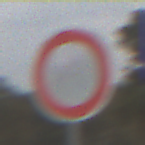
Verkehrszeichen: VerbotFahrzeugeAllerArt
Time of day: MorningAfternoon
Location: Outdoor (Nature)
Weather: Overcast
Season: NotSpecified
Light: Natural